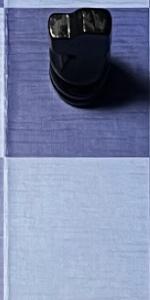
Label: Empty